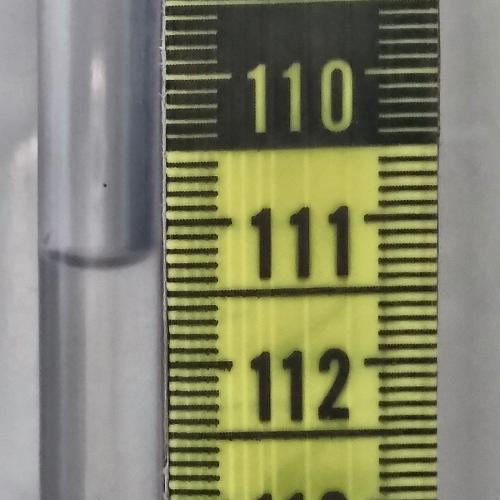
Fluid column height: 111.3 cm